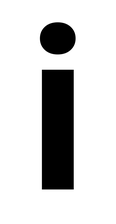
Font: Roboto_Bold